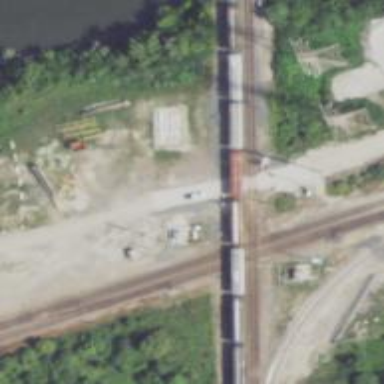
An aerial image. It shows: Railway crossing.